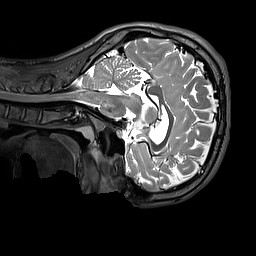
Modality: T2w
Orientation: sagittal
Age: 12
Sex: male
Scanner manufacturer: siemens
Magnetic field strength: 3 T
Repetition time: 3.2 s
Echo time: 0.408 s